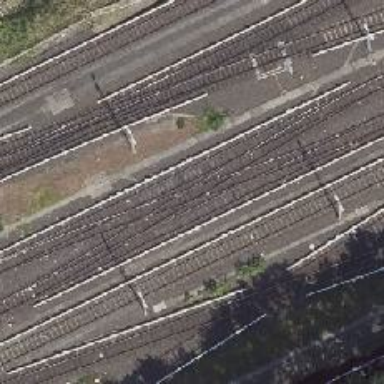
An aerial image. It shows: Light rail electrified siding.